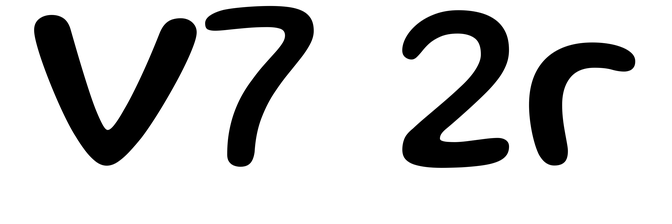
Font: Gluten_Regular